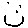
Label: smiley face